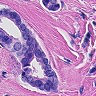
Metastatic tissue present: yes